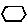
Label: hexagon